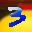
Label: 3